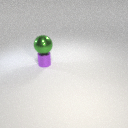
large green metal sphere above small purple metal cylinder